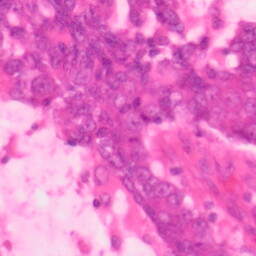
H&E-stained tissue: Colon